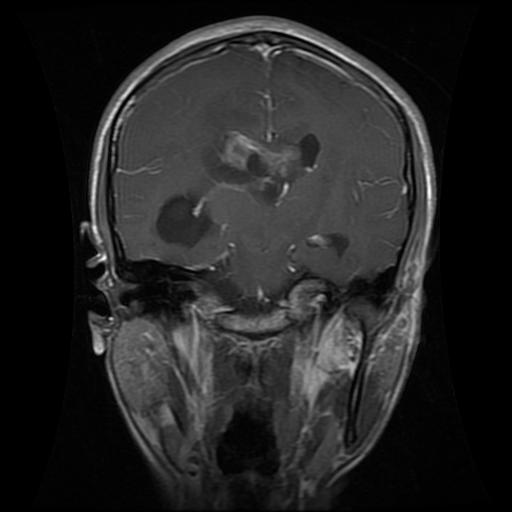
Label: glioma